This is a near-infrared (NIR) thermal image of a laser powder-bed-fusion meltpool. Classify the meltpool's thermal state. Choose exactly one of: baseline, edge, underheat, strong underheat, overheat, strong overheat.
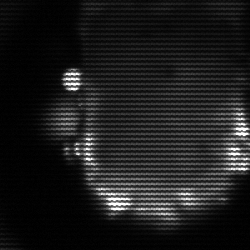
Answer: baseline